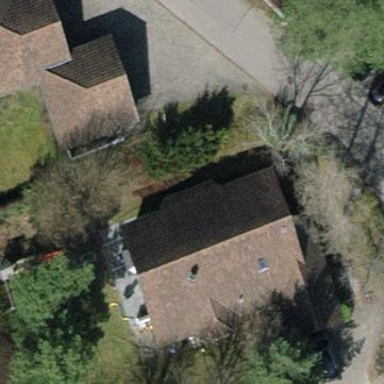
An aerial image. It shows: Detached building with gabled roof.